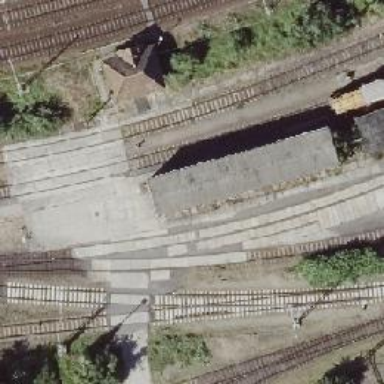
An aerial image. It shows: Railway level crossing.